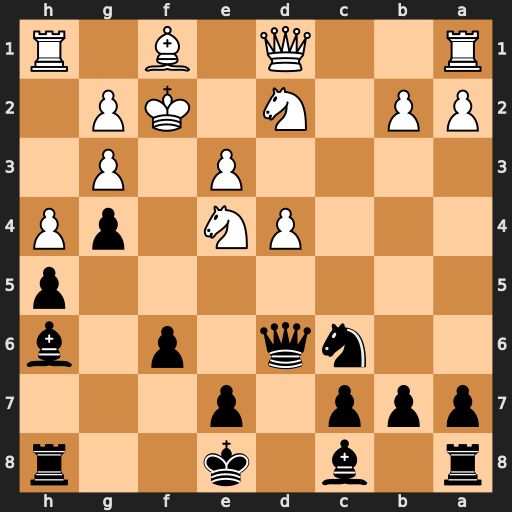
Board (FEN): r1b1k2r/ppp1p3/2nq1p1b/7p/3PN1pP/4P1P1/PP1N1KP1/R2Q1B1R
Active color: b
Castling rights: kq
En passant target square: -
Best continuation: Bxe3+ Kxe3 Qxd4+